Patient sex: F
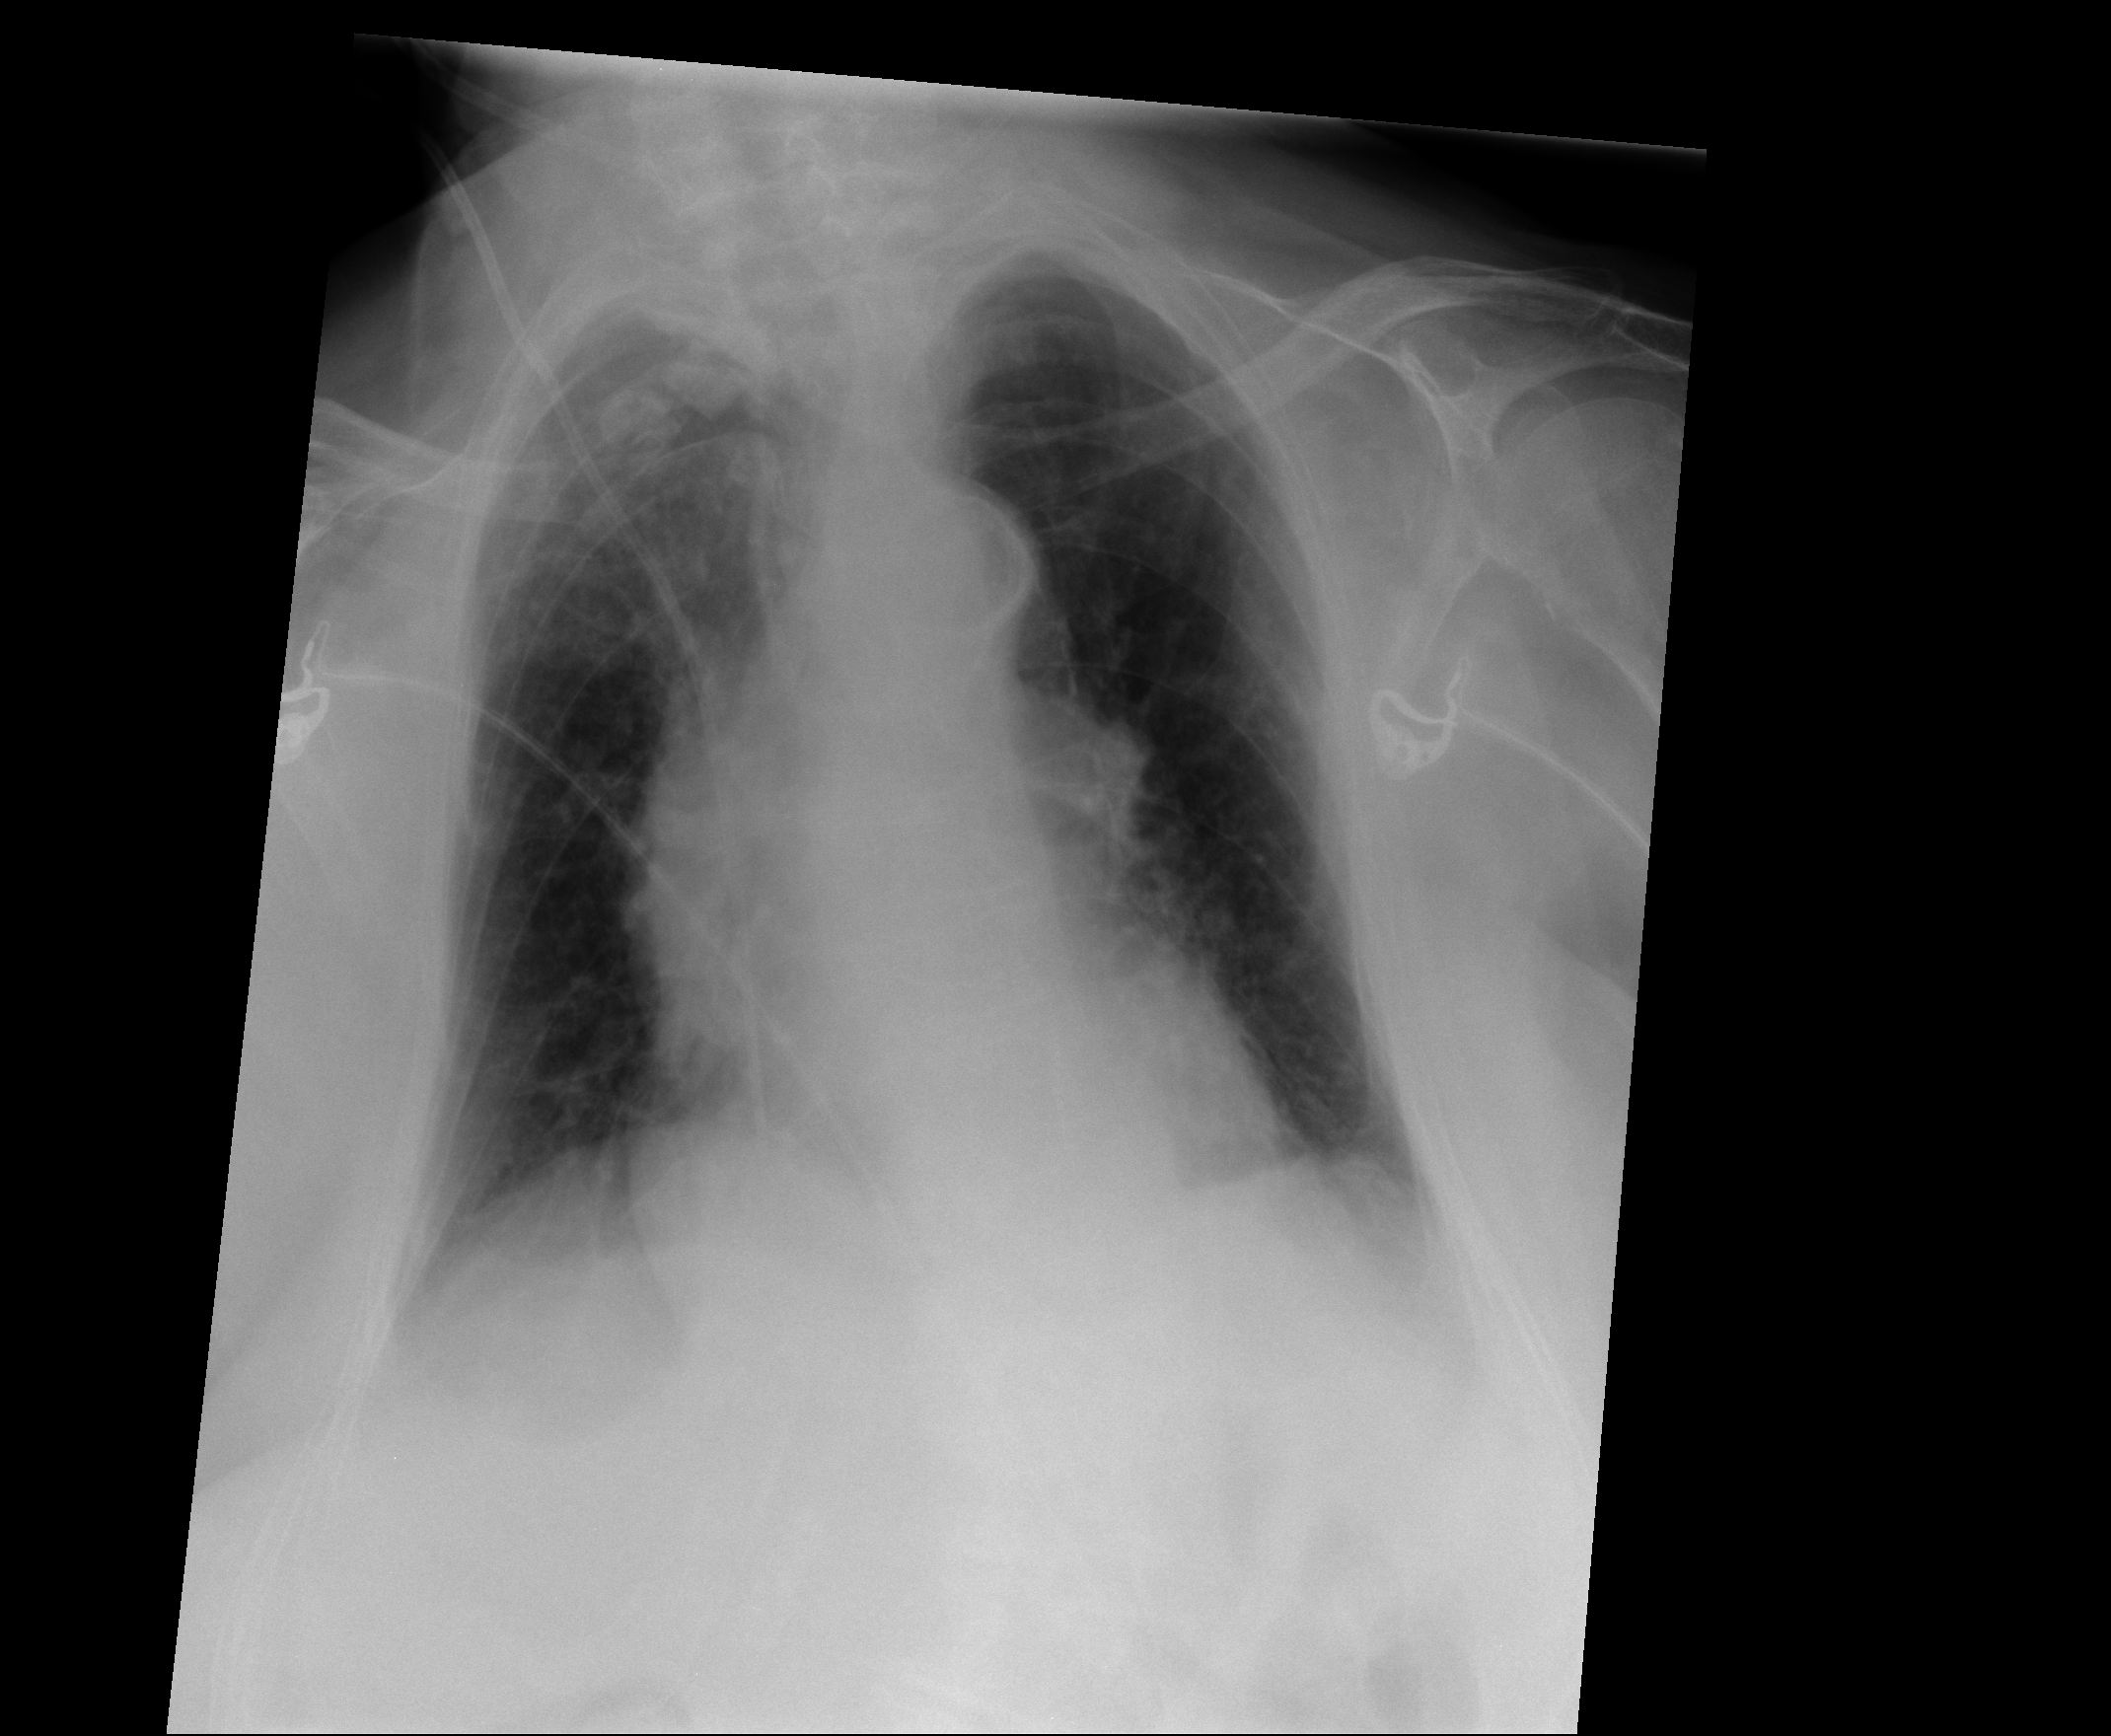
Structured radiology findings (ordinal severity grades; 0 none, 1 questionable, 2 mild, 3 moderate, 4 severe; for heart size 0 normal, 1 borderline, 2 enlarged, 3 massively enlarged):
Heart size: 2
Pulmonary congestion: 1
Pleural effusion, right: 1
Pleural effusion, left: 1
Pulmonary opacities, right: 1
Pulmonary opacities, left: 0
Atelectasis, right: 2
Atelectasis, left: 0